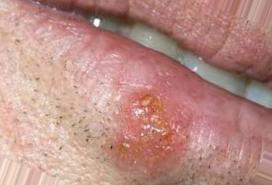
Condition: Mouth Ulcer